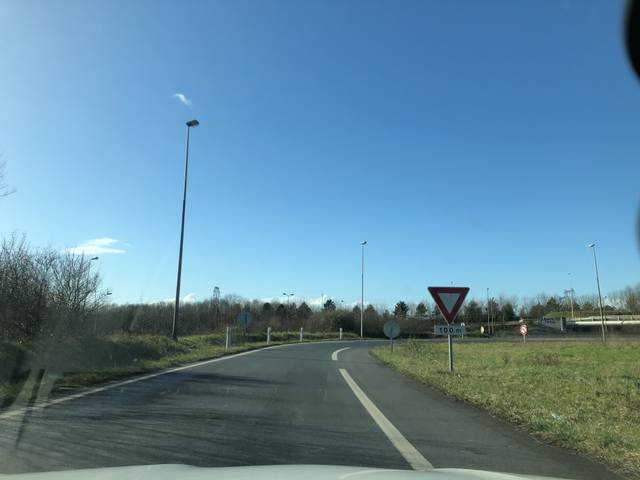
Region: France
Coordinates: 49.168, -0.3003